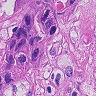
Metastatic tissue present: yes